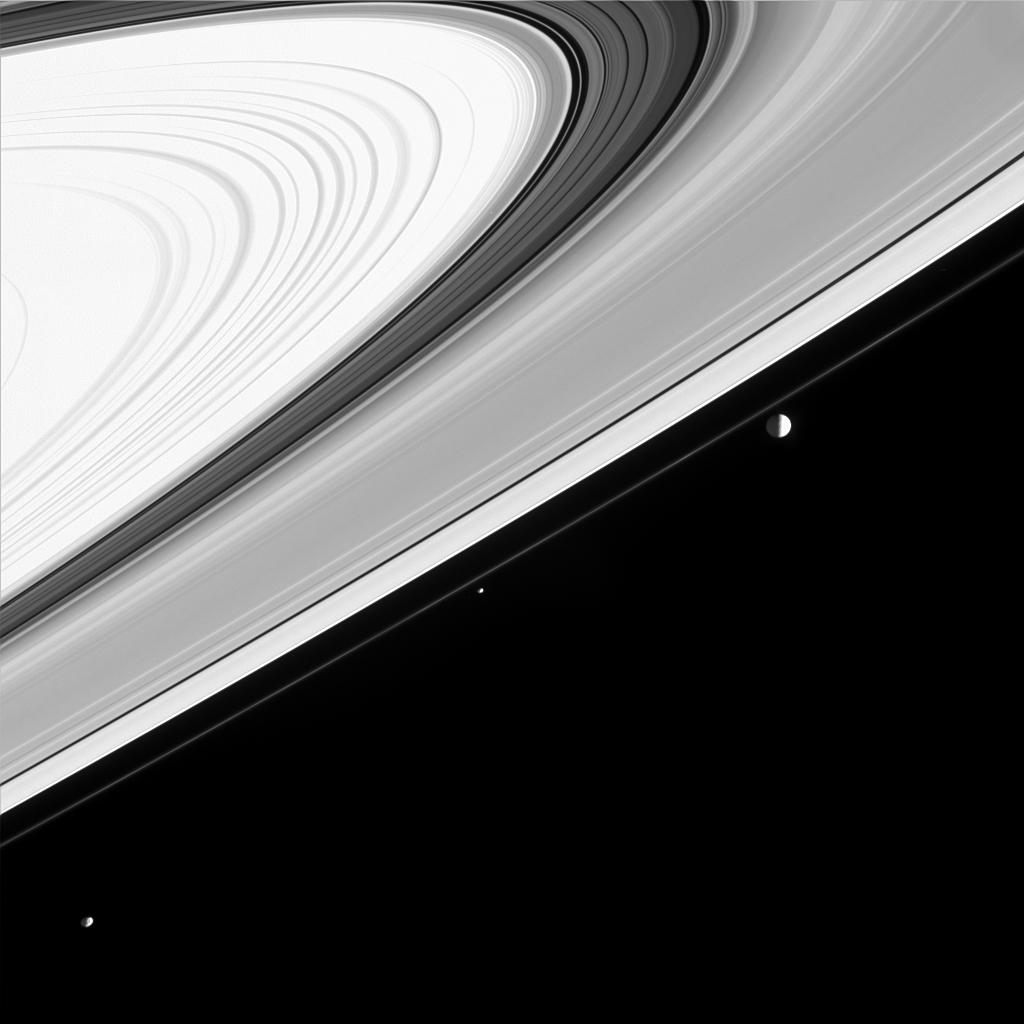
String of Moons? Saturn, Cassini-Huygens